Question: I have been searching in a way of sum the total of "corrections" in a database based on a "key" column where "submissions" are unique.
I found a way to calculate the what I need in excel, but when used on VBA the calculation gets unpractical as it takes over 50 mins to run in a fle of 9000 rows, and that's just a sample.
the excel formula I found is the SUMPRODUCT with COUNTIF as per below:
'''
=SUMPRODUCT(($T$2:$T$40=T2)*$I$2:$I$40/COUNTIFS($N$2:$N$40,$N$2:$N$40)) (where T = Key; I= Corrections and N= Submissions)
'''
As I cant get excel to reduce time when added to VBA, I was wondering If could add it to the access database where I take the raw data from.

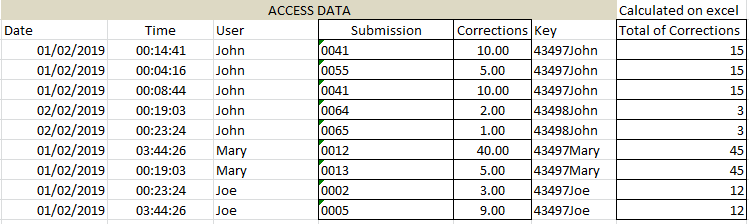
Answer: If you wanted to accomplish this in MS Access, you could use the following query:
'''
select q.key, sum(q.corrections) as [Total of Corrections]
from (select distinct t.submission, t.corrections, t.key from YourTable t) q
group by q.key
'''
(Change 'YourTable' to suit your table name)
If you wanted to output the total as part of the original data, per your screenshot, you could use:
'''
select t.*, s.[total of corrections]
from YourTable t inner join
(
select q.key, sum(q.corrections) as [total of corrections]
from (select distinct t.submission, t.corrections, t.key from YourTable t) q
group by q.key
) s on t.key = s.key
'''
(Again, change both occurrences of 'YourTable' to suit your table name)